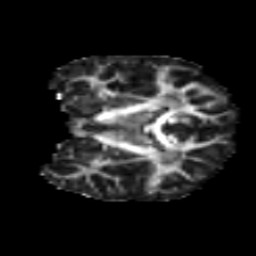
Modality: FA
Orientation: coronal
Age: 15
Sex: male
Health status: ill
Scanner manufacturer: ge
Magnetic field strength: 3 T
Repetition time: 6.752 s
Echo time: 0.079 s